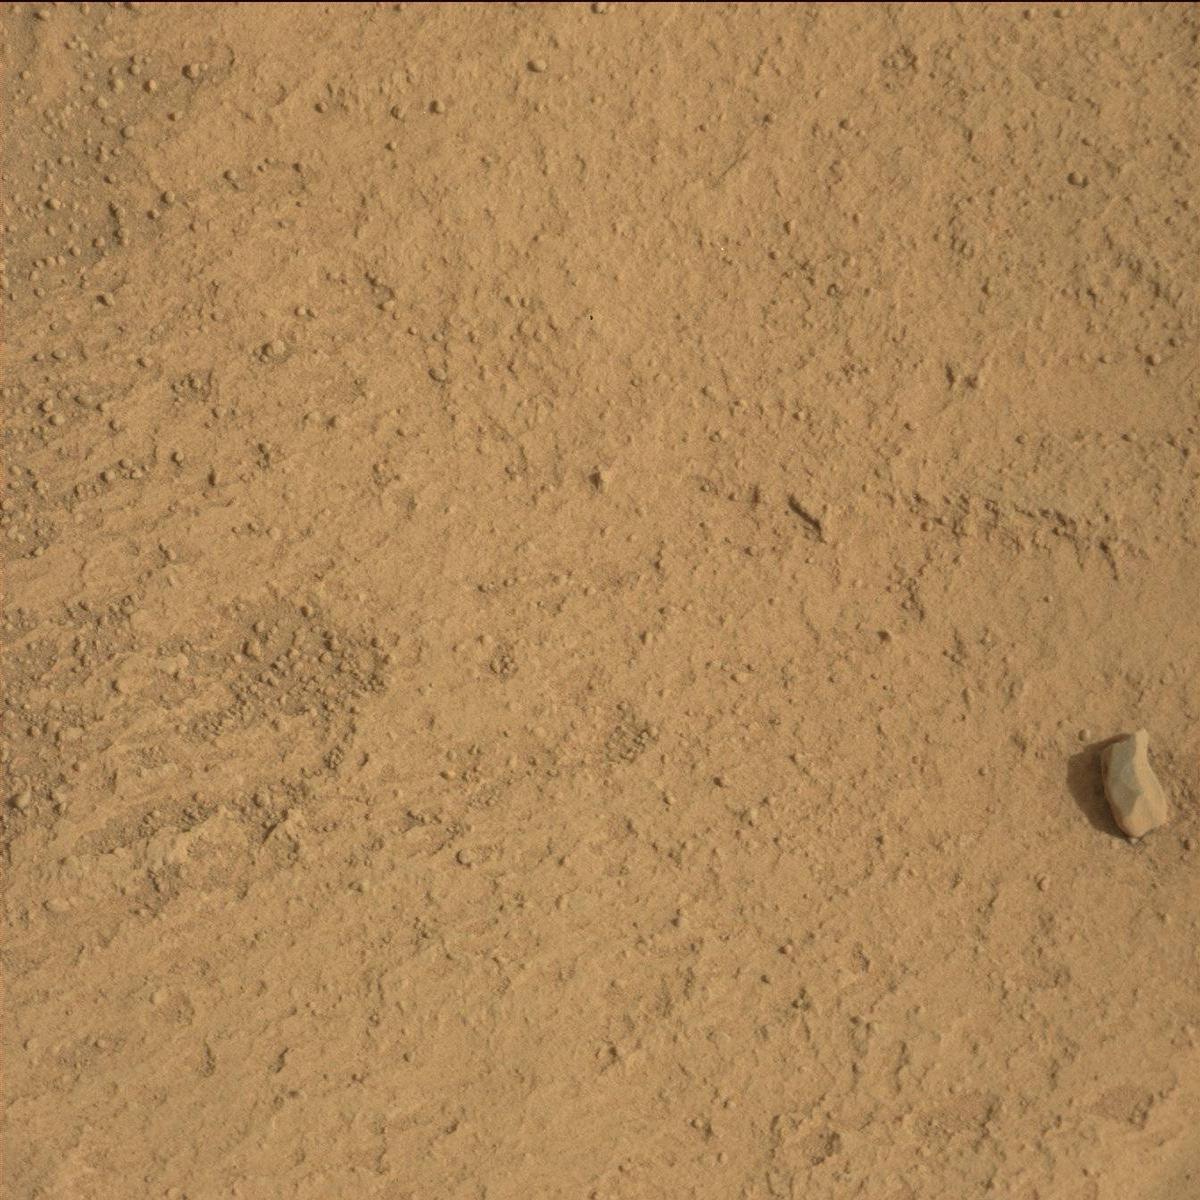
Terrain classes present: Bedrock, Rock